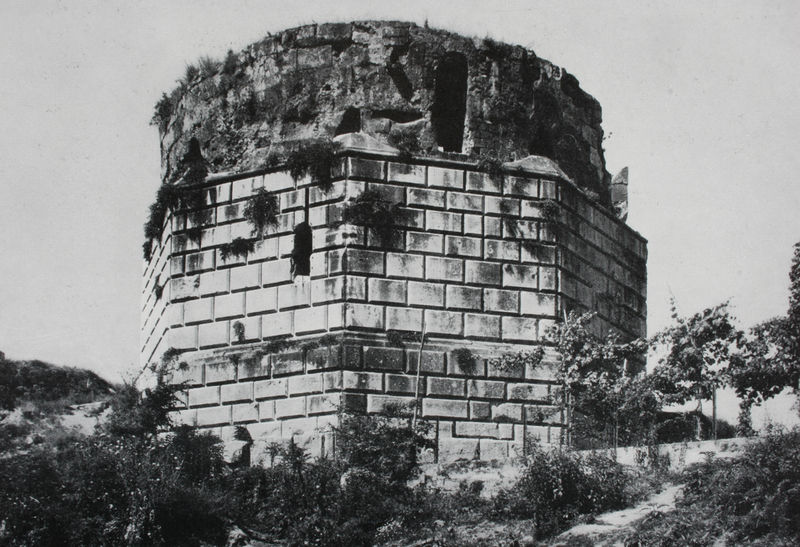
Titel: Linker Turm
Künstler: Liphantes
Standort: Capua
Institution: Brückentoranlage
Schlagwörter: berg, dunkel, himmel, schatten, weiß, bäume, landschaft, sand, fenster, grau, hell, hintergrund, licht, schwarz, gebäude, gras, rasen, wiese, alt, architektur, sockel, stein, steine, gräser, hügel, busch, büsche, gebüsch, sträucher, pflanzen, anhöhe, rund, turm, oktagon, ansicht, dünen, hang, mauer, ziegel, rundbogen, böschung, wehr, krieg, wein, grass, strauß, foto, fotografie, photographie, fugen, ruine, burg, eckig, festung, mauerwerk, schwarz weiß, ruinen, photo, gemäuer, öffnung, bewachsen, hellgrau, karg, unkraut, gestrüpp, aufnahme, achteck, achteckig, verfallen, geschoss, luke, schwaz, weinstöcke, überwuchert, zerfallen, rustica, gemauert, bunker, sechseckig, naturstein, scharte, südlich, wachtturm, wehrturm, schießscharte, trist, scharten, mediteran, wildwuchs, scharzweiß, auswuchs, feldstein, verwittert, ritze, baufällig, brückentoranlage, capua, hintergriund, hochbunker, schutzbunker, umkraut, bunkers, stäußer, vegitation